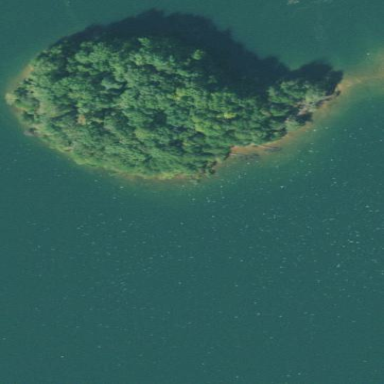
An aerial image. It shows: Islet.